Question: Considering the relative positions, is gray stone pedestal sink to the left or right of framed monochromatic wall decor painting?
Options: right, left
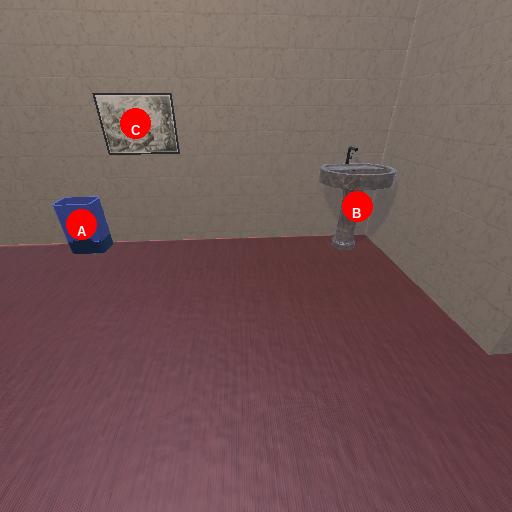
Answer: right